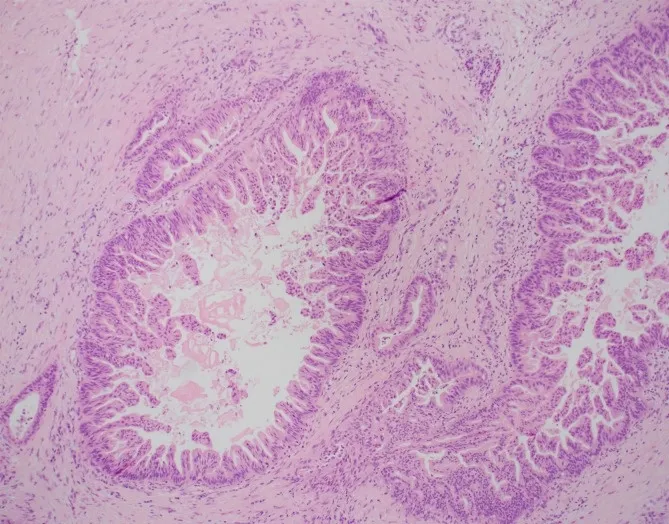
H&E x100 specimen of pancreatic tail displaying multifocal high-grade dysplasia pancreatic intraepithelial neoplasia-3.
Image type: pathology (h&e)